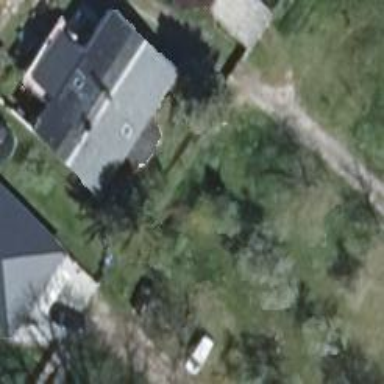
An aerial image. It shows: House with flat grey roof.